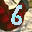
Label: 6